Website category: sports
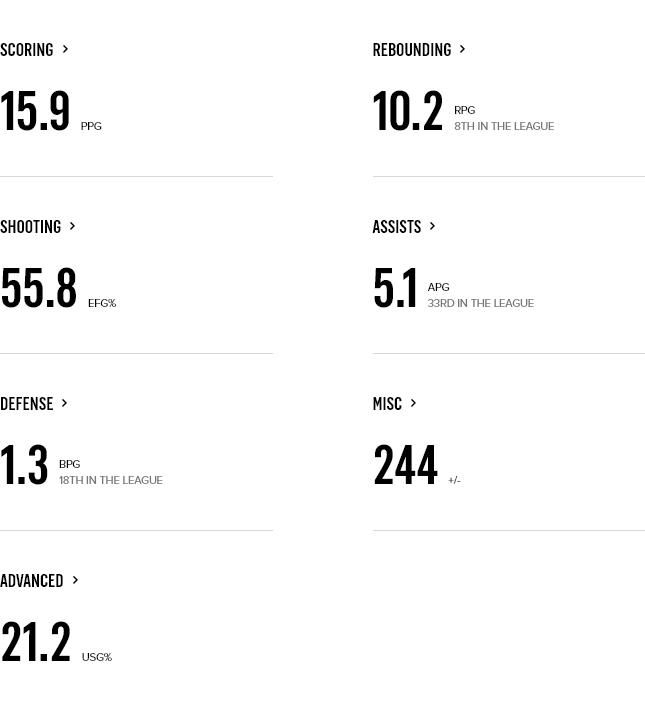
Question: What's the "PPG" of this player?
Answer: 15.9

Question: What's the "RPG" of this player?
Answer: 10.2

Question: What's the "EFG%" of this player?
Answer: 55.8

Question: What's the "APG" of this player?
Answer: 5.1

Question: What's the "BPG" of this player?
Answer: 1.3

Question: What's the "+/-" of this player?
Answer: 244

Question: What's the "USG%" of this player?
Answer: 21.2

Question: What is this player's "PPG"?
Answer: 15.9

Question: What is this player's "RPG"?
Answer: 10.2

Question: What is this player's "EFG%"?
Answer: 55.8

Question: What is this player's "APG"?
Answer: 5.1

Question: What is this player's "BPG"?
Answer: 1.3

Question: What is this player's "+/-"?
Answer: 244

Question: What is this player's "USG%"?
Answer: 21.2

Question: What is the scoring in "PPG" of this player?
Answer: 15.9

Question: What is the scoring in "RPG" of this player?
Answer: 10.2

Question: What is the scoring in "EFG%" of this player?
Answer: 55.8

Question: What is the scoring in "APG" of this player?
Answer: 5.1

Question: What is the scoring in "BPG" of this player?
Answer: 1.3

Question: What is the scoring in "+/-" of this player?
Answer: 244

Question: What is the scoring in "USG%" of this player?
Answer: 21.2

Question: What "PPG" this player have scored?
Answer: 15.9

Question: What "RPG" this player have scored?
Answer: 10.2

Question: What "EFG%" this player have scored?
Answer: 55.8

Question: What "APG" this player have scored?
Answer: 5.1

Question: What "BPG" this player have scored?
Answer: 1.3

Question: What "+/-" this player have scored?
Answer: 244

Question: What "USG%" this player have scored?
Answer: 21.2

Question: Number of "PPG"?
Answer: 15.9

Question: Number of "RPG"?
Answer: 10.2

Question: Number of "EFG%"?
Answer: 55.8

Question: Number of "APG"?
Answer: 5.1

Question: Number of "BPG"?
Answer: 1.3

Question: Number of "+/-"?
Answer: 244

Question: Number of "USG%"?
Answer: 21.2

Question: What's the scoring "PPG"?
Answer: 15.9

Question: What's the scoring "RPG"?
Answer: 10.2

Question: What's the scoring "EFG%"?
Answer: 55.8

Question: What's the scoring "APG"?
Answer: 5.1

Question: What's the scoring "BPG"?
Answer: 1.3

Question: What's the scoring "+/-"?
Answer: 244

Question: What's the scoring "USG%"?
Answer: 21.2